Interaction volume radius: 10 \u00c5
Interaction volume height: 30 \u00c5
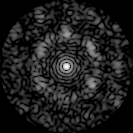
Disorder parameter: 0.6921